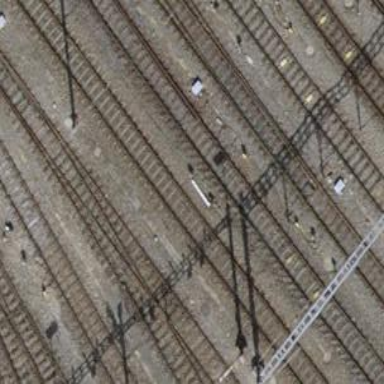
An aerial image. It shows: Railway switch.